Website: lowes
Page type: review-order
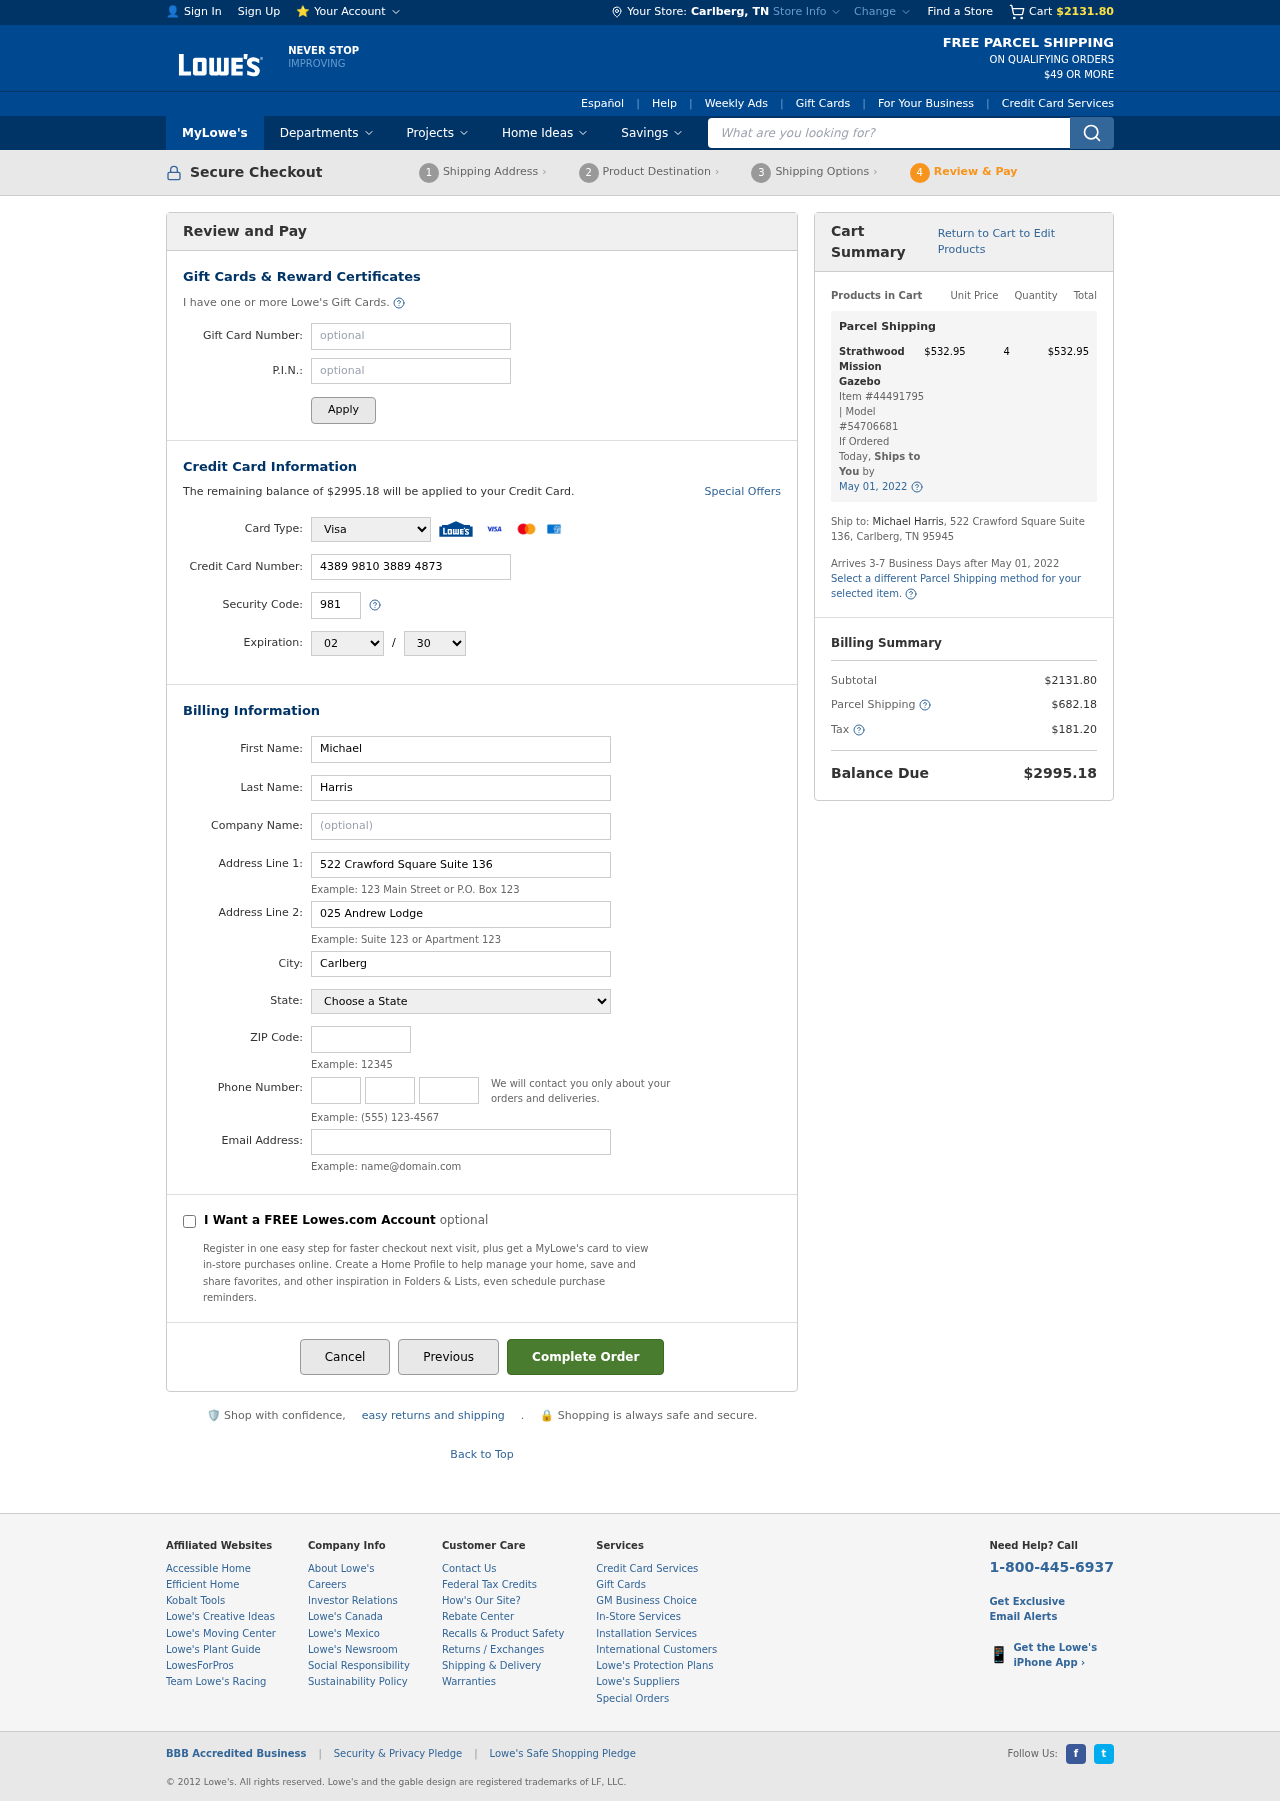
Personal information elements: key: PII_CARD_CVV
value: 981
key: PII_CARD_EXPIRY_MONTH
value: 02
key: PII_CARD_EXPIRY_YEAR
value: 30
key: PII_CARD_NUMBER
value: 4389 9810 3889 4873
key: PII_CARD_TYPE
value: Visa
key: PII_CITY
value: Carlberg
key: PII_CITY_STATE
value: Carlberg, TN
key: PII_EMAIL
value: mharris@yahoo.com
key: PII_FIRSTNAME
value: Michael
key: PII_LASTNAME
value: Harris
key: PII_PHONE_AREA
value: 314
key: PII_PHONE_PREFIX
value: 202
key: PII_PHONE_SUFFIX
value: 8169
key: PII_POSTCODE
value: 95945
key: PII_STATE
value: Tennessee
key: PII_STREET
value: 522 Crawford Square Suite 136
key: PII_STREET2
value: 522 Crawford Square Suite 136
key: PII_STREET2
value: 025 Andrew Lodge
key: PII_FULLNAME2
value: Michael Harris
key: PII_CITY_STATE_ZIP2
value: Carlberg, TN 95945
Product elements: key: PRODUCT1_NAME
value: Strathwood Mission Gazebo
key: PRODUCT1_PRICE
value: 532.95
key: PRODUCT1_QUANTITY
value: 4
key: PRODUCT1_ITEM_NUMBER
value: Item #44491795
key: PRODUCT1_MODEL_NUMBER
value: Model #54706681
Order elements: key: ORDER_SUBTOTAL
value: $2131.80
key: ORDER_BALANCE_DUE
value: $2995.18
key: ORDER_SHIPPING_DATE
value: May 01, 2022
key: ORDER_ITEM_TOTAL
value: $532.95
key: ORDER_SHIPPING_DATE2
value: May 01, 2022
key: ORDER_SHIPPING_COST
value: $682.18
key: ORDER_TAX
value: $181.20
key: ORDER_TOTAL
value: $2995.18
Search elements: key: HEADER_SEARCH
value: What are you looking for?